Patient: sex M, age 67
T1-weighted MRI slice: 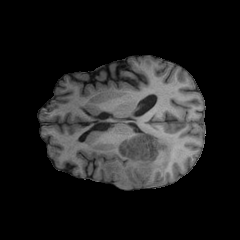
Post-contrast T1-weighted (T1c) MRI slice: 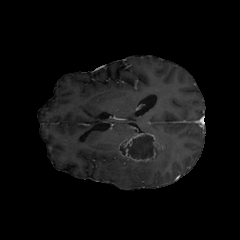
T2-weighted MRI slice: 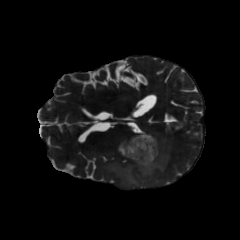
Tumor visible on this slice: yes
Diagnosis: Glioblastoma, IDH-wildtype
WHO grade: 4